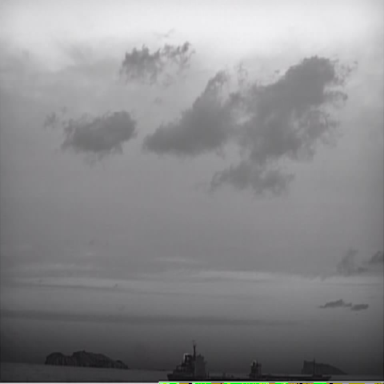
There is a liner in the infrared image.